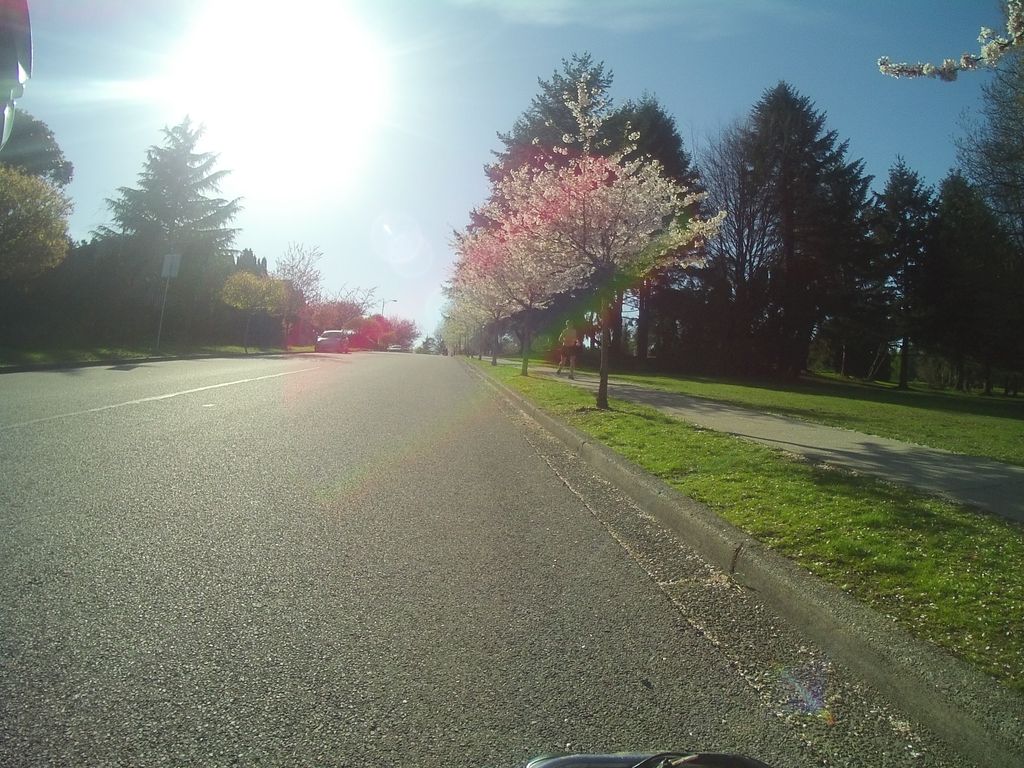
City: vancouver